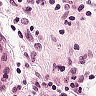
Metastatic tissue present: no